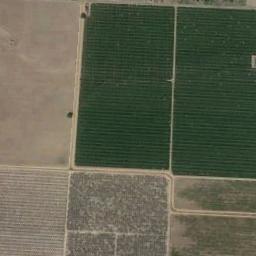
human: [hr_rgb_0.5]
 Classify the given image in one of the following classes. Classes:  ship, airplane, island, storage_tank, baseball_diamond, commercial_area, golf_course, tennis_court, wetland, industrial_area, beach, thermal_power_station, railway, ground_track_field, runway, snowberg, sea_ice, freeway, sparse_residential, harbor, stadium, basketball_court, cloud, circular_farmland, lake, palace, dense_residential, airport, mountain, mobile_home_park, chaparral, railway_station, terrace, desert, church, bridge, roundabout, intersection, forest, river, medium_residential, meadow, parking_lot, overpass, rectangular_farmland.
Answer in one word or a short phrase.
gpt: rectangular_farmland